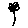
Label: flower